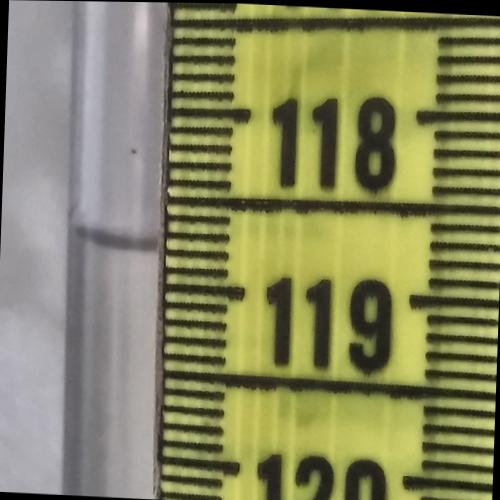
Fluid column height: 118.8 cm